Interaction volume radius: 5 \u00c5
Interaction volume height: 25 \u00c5
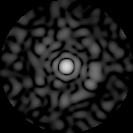
Disorder parameter: 0.826